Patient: sex M, age 64
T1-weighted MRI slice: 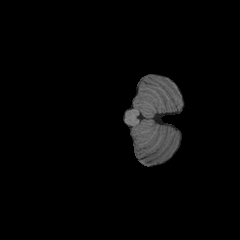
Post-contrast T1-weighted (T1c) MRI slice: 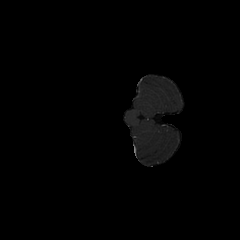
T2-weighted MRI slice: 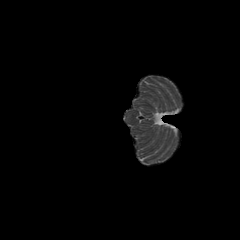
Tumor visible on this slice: no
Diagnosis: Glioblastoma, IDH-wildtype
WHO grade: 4